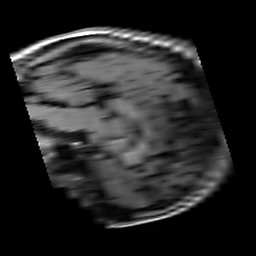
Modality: T1w
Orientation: sagittal
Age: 19
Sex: female
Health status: healthy
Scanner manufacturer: siemens
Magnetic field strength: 3 T
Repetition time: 4.1 s
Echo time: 0.0085 s